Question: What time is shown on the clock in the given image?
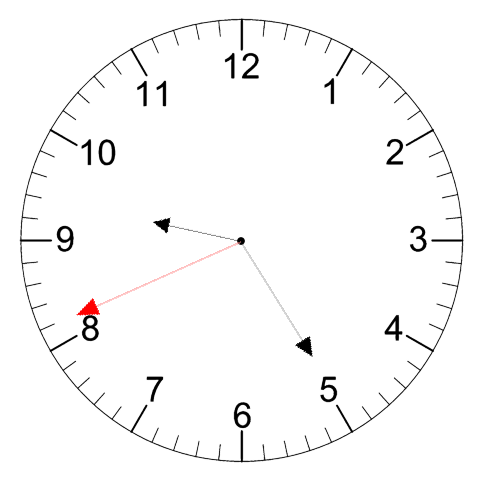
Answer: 09:24:41